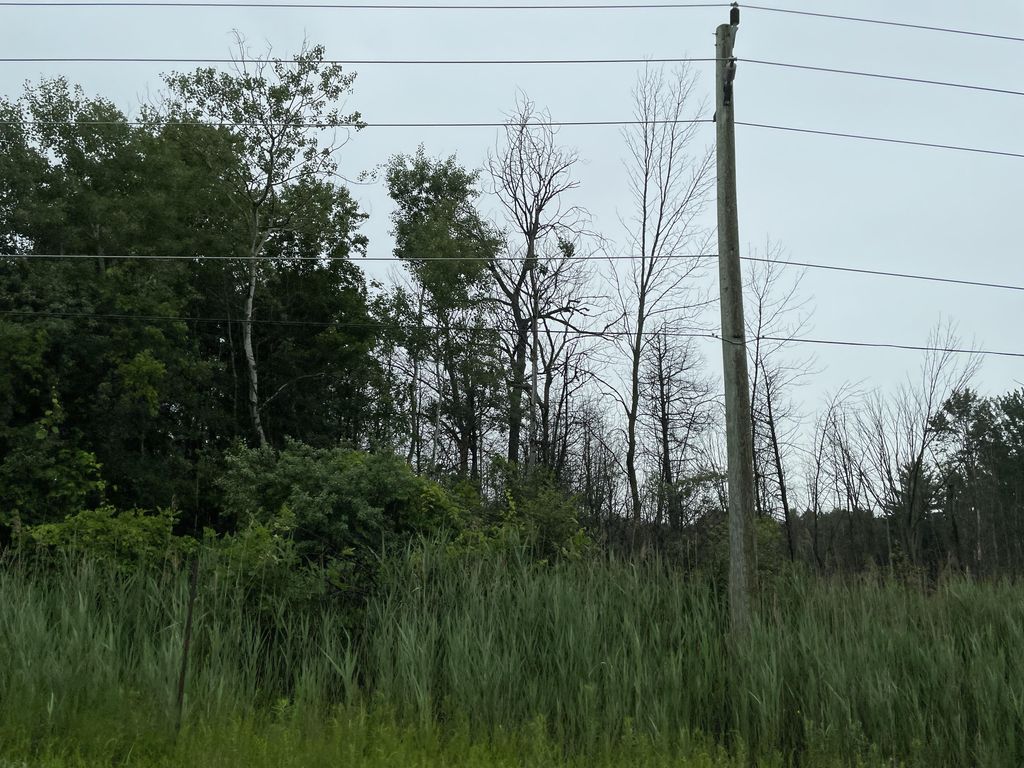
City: kitchener-waterloo